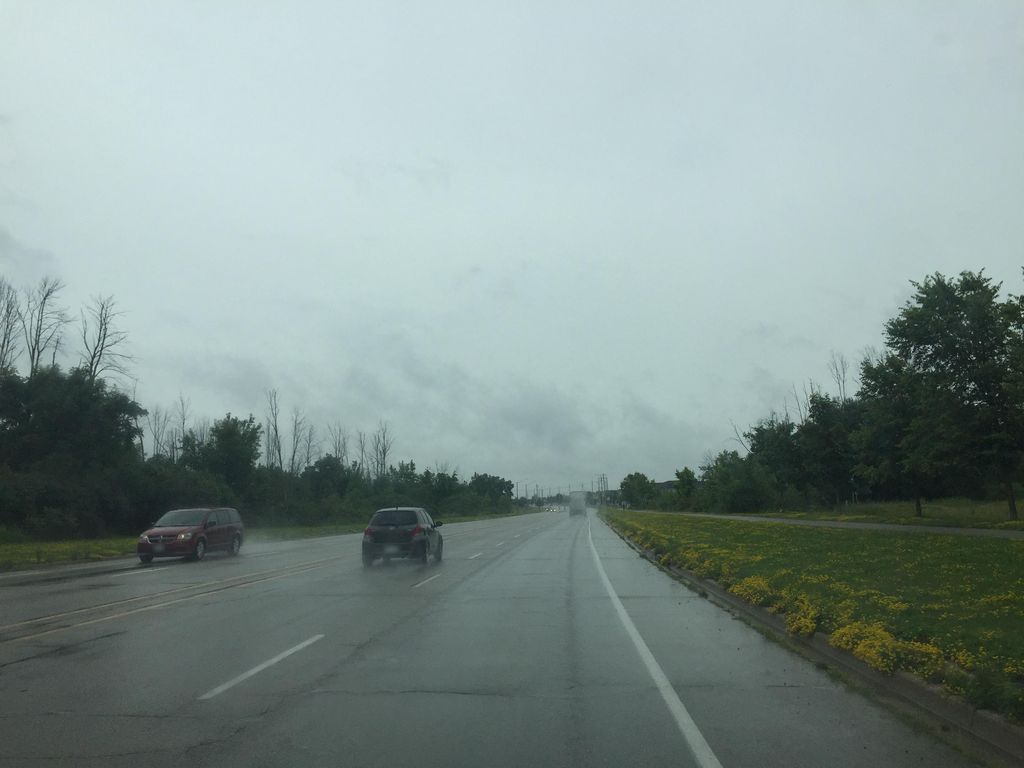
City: kitchener-waterloo